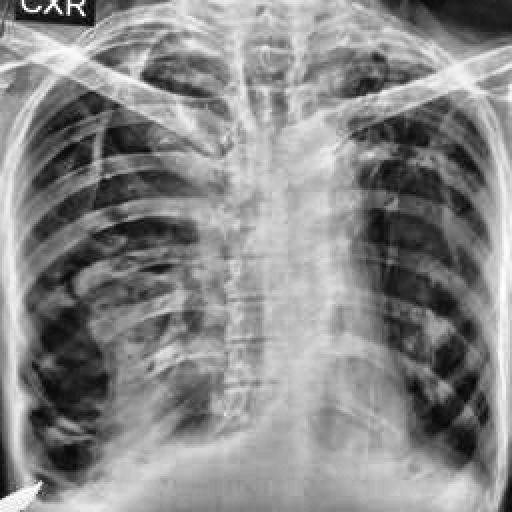
Finding: TUBERCULOSIS